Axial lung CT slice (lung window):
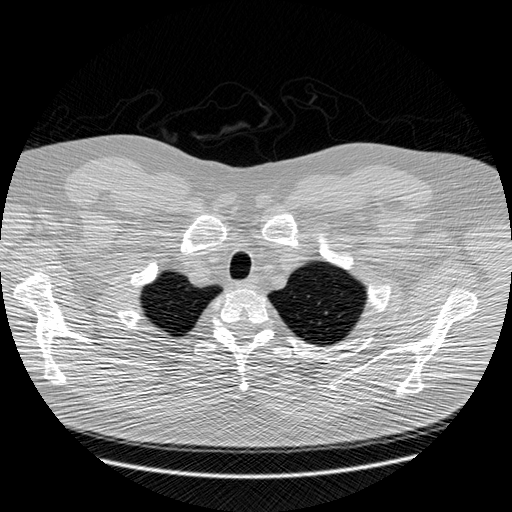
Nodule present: no